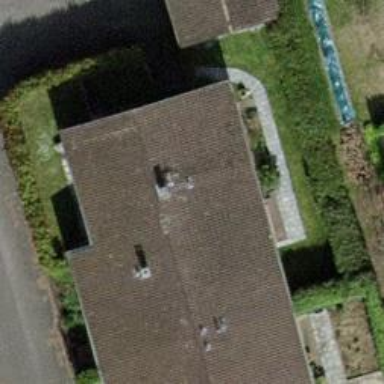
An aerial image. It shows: Garden surrounded by fence.